Question: I have a div tag which seems to be in the wrong place. When I run the code it appears as what appears to be a broken image link in a browser - and a highlighted yellow tag in Dreamweaver.
The problem is when I try to move it - or remove it - it throws off the formatting of my page completely and I'm not sure exactly what I've done wrong in this instance. I've tried adding an extra div tag (thinking maybe I forgot one) but that does not seem to be the issue.
## Screenshot:

## JSFiddle:
<URL>
## HTML Source Snippet:
'''
<!-- sidebar -->
<aside id="sidebar" role="complementary">
</div>
<br />
<br />
<br />
<div id="text-18" class="widget widget_text"> <div class="textwidget"><a class="button blue " href="docs/BWL-T8-10-IXX-3000.pdf" >Model BWL-T8-10-IXX-3000</a>
<a class="button blue " href="docs/bwl-t8-10-ixx-3500.pdf" >Model BWL-T8-10-IXX-3500</a>
<a class="button blue " href="docs/bwl-t8-10-ixx-5000.pdf" >Model BWL-T8-10-IXX-5000</a>
<a class="button blue " href="docs/bwl-t8-18-ixx-3000.pdf" >Model BWL-T8-18-IXX-3000</a>
<a class="button blue " href="docs/bwl-t8-18-ixx-3500.pdf" >Model BWL-T8-18-IXX-3500</a>
<a class="button blue " href="docs/bwl-t8-18-ixx-5000.pdf" >Model BWL-T8-18-IXX-5000</a>
<a class="button blue " href="docs/bwl-t8-22-ixx-3000.pdf" >Model BWL-T8-22-IXX-3000</a>
<a class="button blue " href="docs/bwl-t8-22-ixx-3500.pdf" >Model BWL-T8-22-IXX-3500</a>
<a class="button blue " href="docs/bwl-t8-22-ixx-5000.pdf" >Model BWL-T8-22-IXX-5000</a></div>
<br />
<br /></div>
</section>
'''
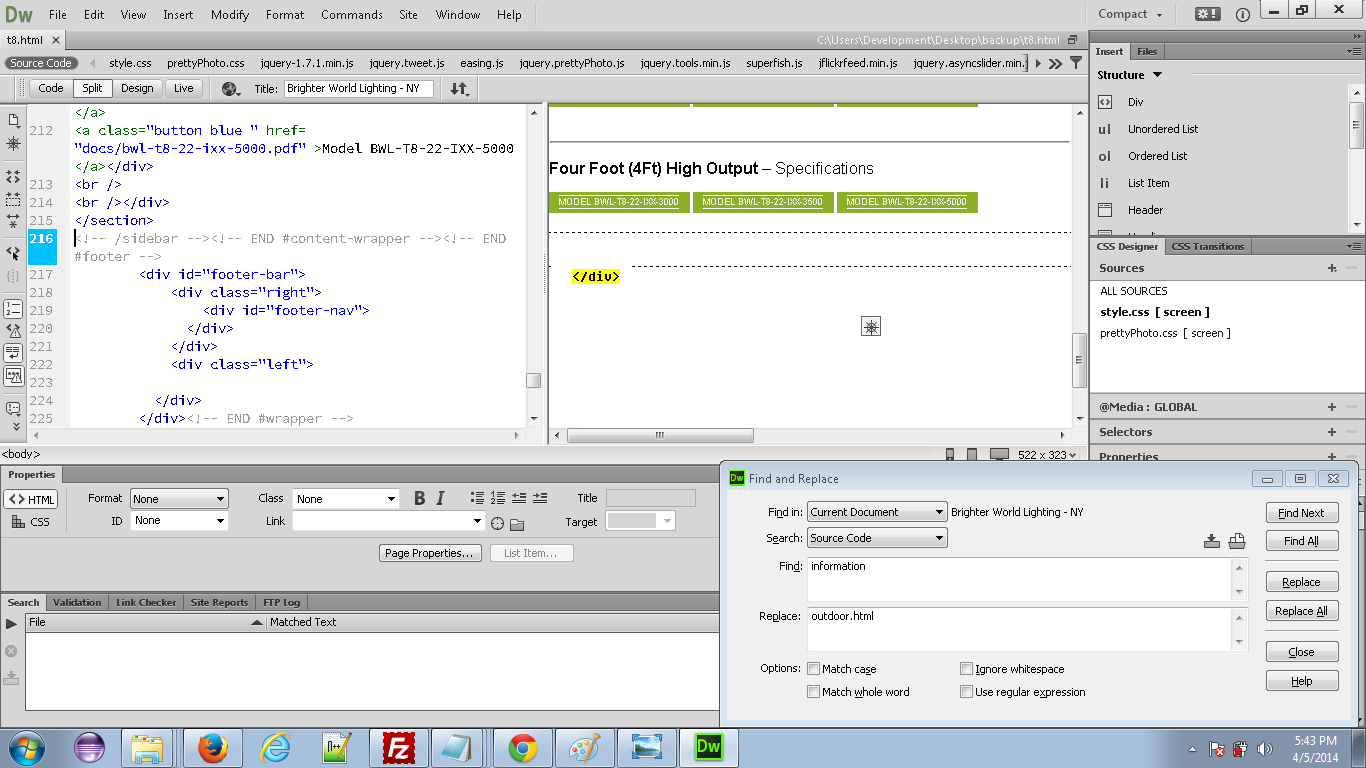
Answer: You're missing the closing '</aside>' tag.